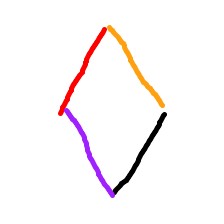
Shape: rhombus